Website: macys
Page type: delivery-shipping
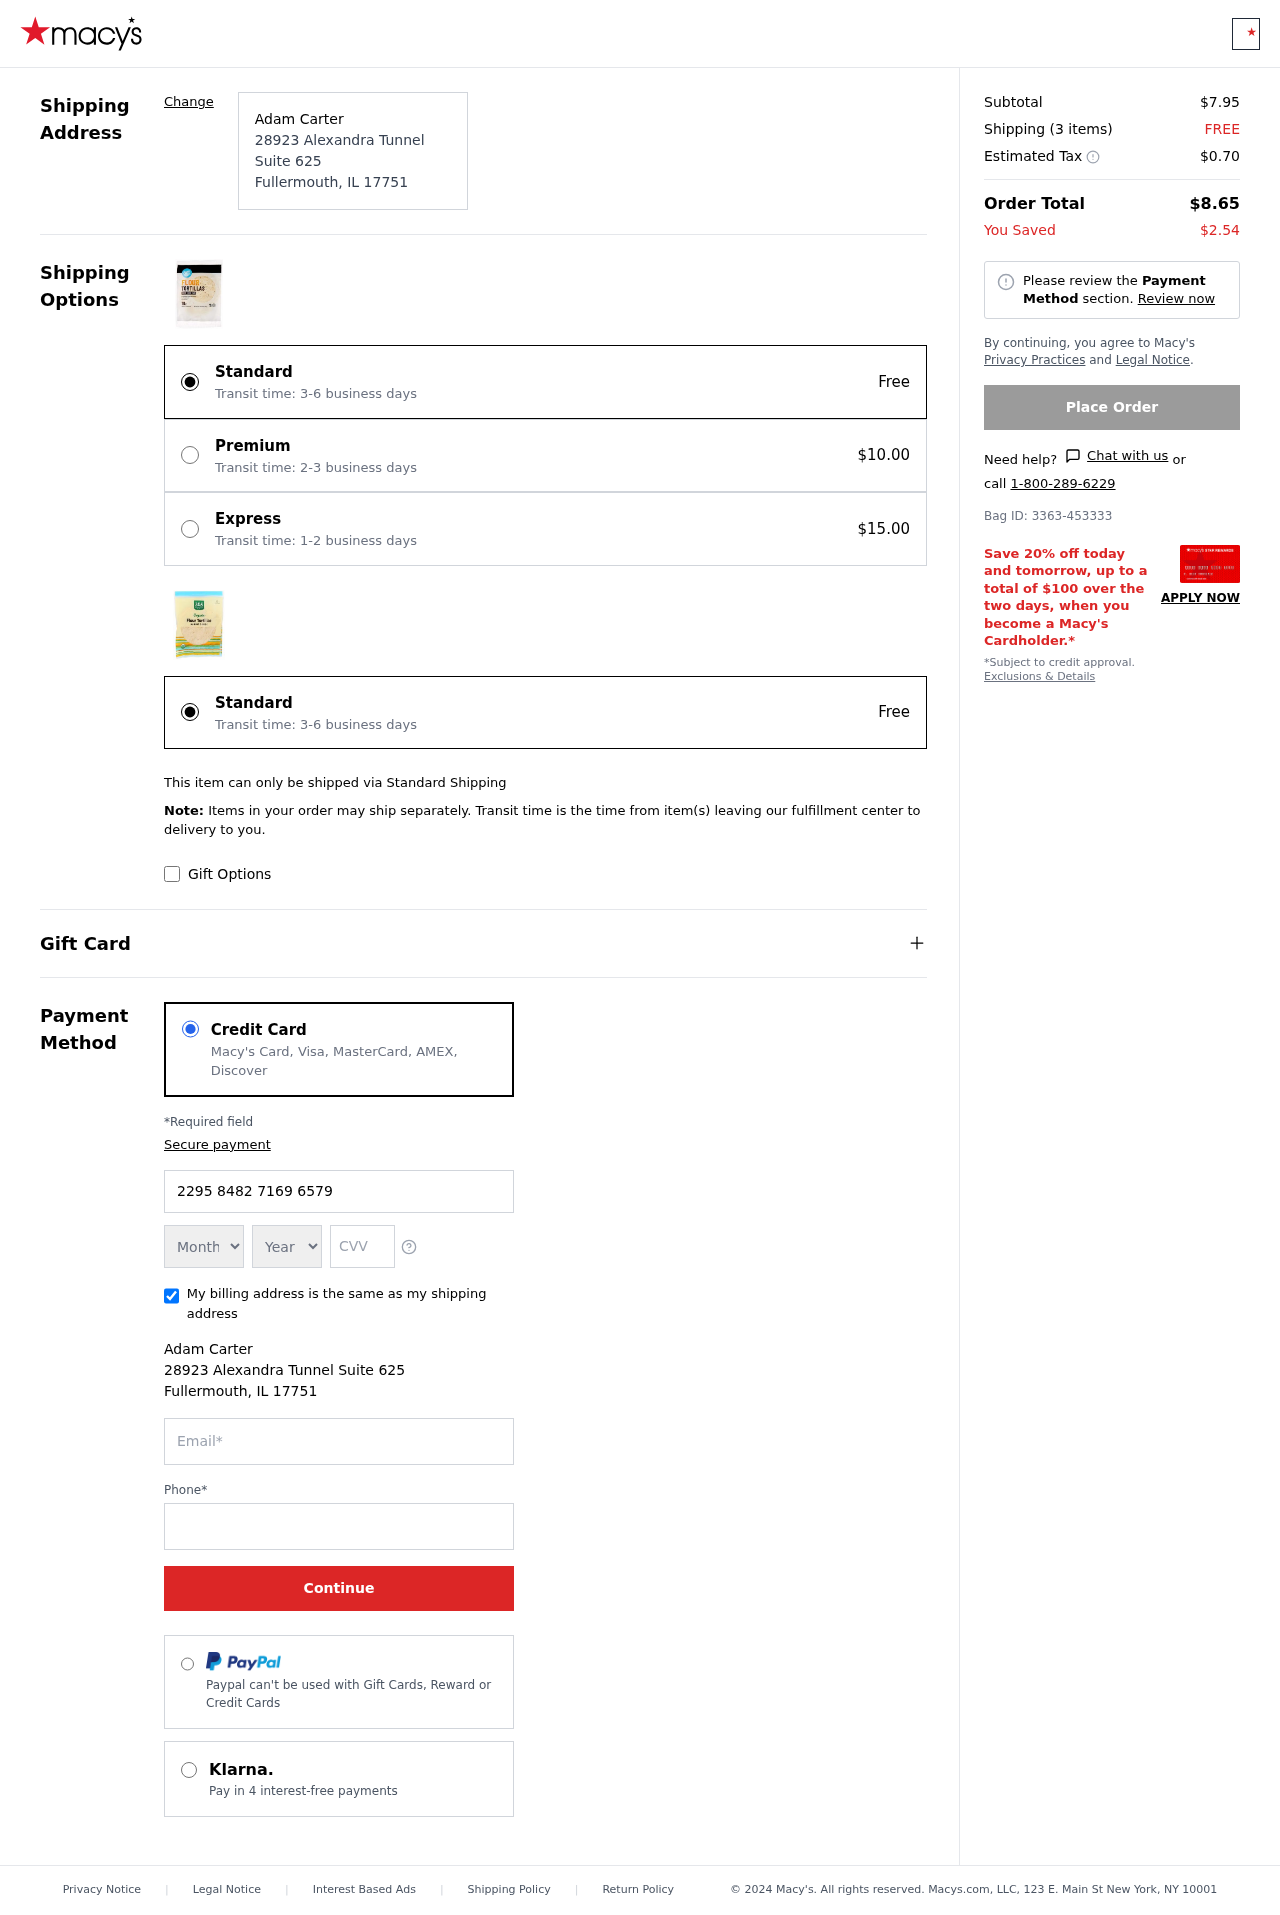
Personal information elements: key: PII_CARD_EXPIRY_MONTH
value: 10
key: PII_CARD_EXPIRY_YEAR
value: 29
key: PII_CITY
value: Fullermouth
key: PII_CITY_STATE_ZIP
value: Fullermouth, IL 17751
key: PII_FULLNAME
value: Adam Carter
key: PII_POSTCODE
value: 17751
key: PII_STATE_ABBR
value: IL
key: PII_STREET
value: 28923 Alexandra Tunnel Suite 625
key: PII_CARD_NUMBER
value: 2295 8482 7169 6579
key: PII_CARD_CVV
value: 794
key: PII_EMAIL
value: adam.carter@hotmail.com
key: PII_PHONE
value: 8987619970
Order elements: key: ORDER_SUBTOTAL
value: $7.95
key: ORDER_NUM_ITEMS
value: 3
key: ORDER_SHIPPING_COST
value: FREE
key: ORDER_TAX
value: $0.70
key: ORDER_TOTAL
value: $8.65
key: ORDER_SAVINGS
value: $2.54
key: ORDER_BAG_ID
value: Bag ID: 3363-453333